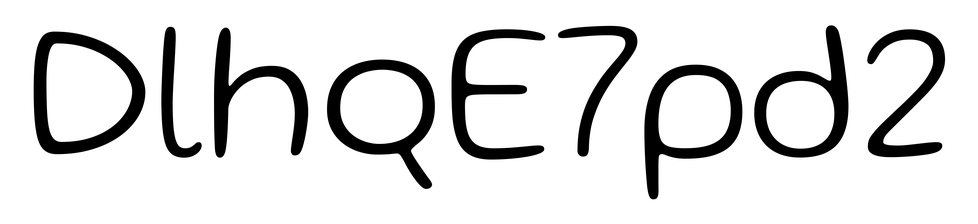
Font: Gluten_ExtraLight